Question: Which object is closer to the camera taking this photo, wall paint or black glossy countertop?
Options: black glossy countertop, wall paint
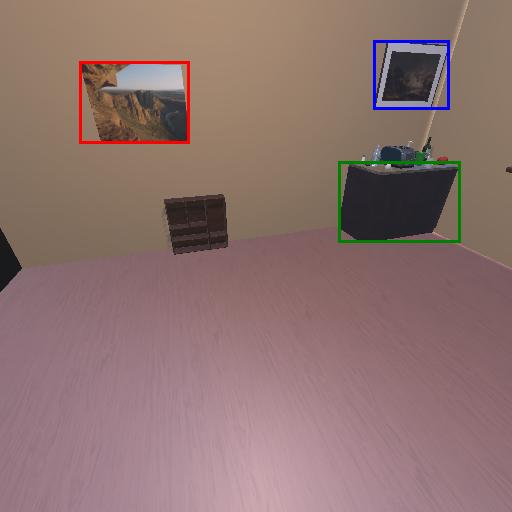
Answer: black glossy countertop